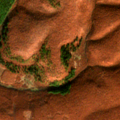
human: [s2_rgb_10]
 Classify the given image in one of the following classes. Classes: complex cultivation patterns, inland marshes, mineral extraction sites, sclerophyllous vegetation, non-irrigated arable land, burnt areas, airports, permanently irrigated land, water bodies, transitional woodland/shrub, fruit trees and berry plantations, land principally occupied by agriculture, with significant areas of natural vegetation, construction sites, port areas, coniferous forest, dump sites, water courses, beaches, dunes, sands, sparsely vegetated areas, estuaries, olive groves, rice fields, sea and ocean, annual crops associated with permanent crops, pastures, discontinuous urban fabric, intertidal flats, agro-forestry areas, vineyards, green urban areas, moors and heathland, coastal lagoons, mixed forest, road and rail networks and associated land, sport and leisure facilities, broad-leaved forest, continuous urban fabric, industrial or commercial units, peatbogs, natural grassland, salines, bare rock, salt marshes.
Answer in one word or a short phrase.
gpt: broad-leaved forest, mixed forest, transitional woodland/shrub